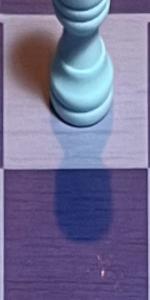
Label: Empty